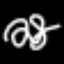
Label: squiggle